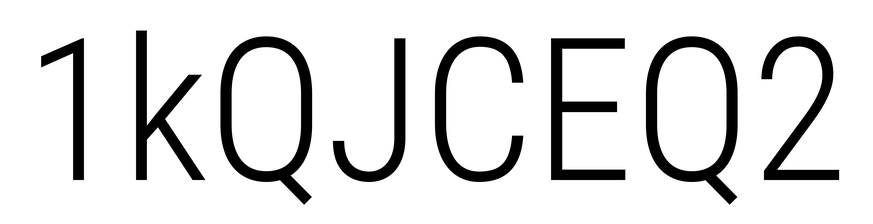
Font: Roboto_Condensed_Light